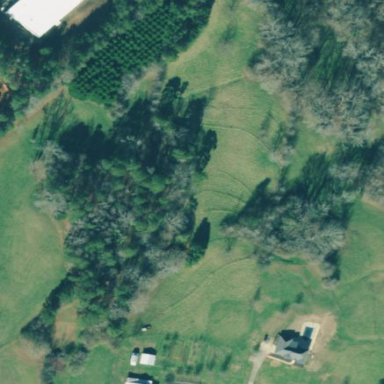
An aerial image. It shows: Farm area.